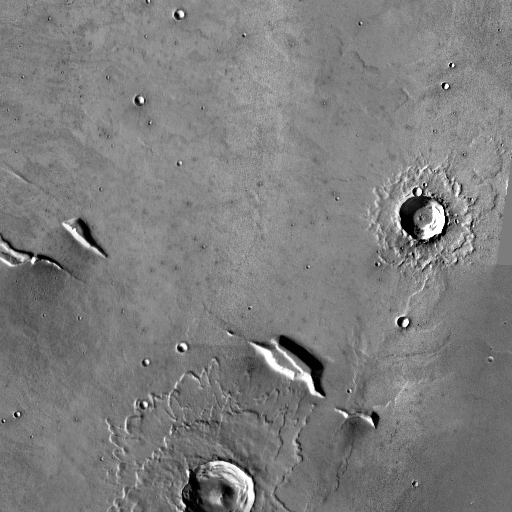
Crater classes present: Background, Other, Layered